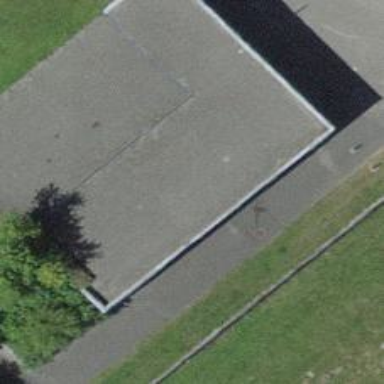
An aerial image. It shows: Building that serves as pumping station.